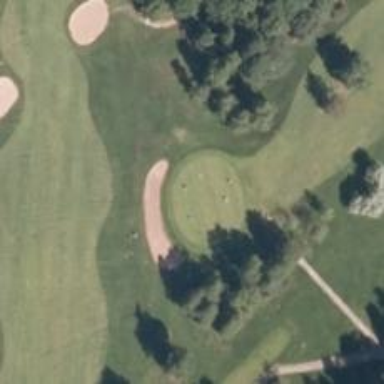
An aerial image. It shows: Golf hole.